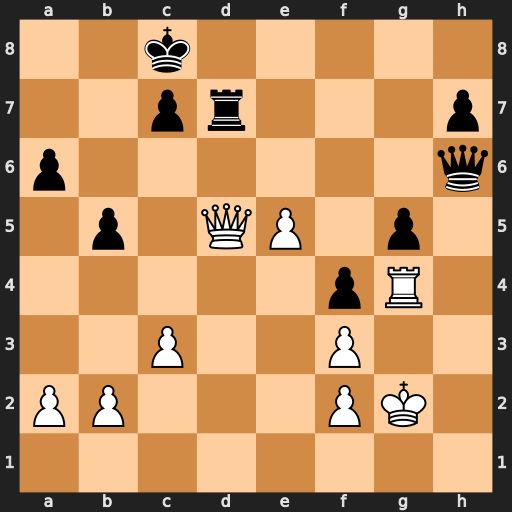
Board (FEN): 2k5/2pr3p/p6q/1p1QP1p1/5pR1/2P2P2/PP3PK1/8
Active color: w
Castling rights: -
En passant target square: -
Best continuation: Qa8#